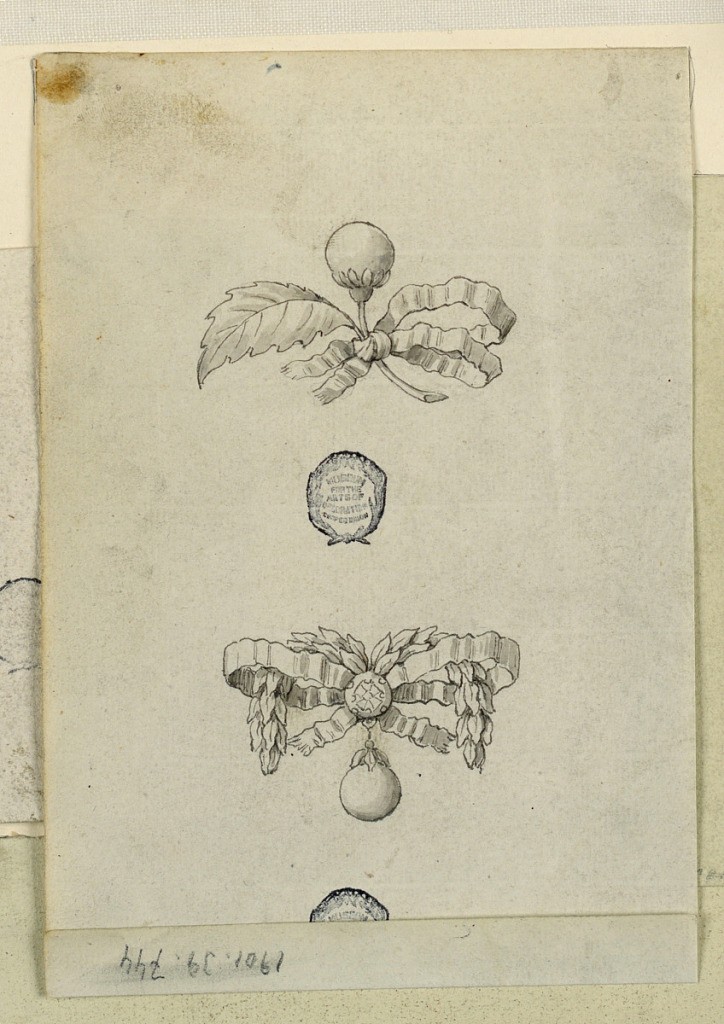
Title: Two Brooches
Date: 1825–50
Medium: Graphite, pen and ink, brush and watercolor on paper
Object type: Drawing
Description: Above a branch with a bud and a leaf, this in balance with a knot entwined with a garland. In the center, a diamond, another in hanging.